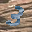
Label: 3